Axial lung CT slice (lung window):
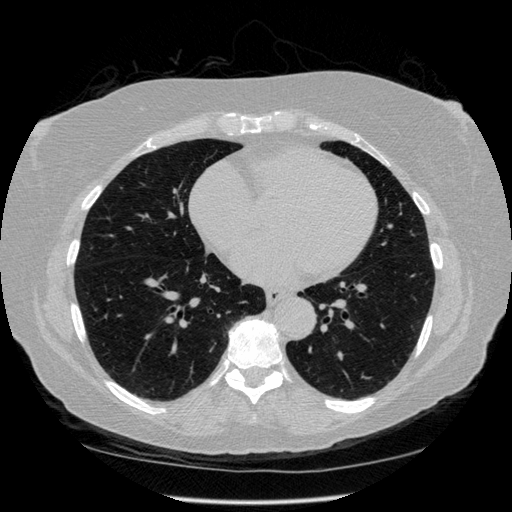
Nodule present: no